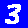
Digit: 3